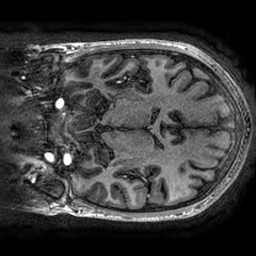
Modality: T1w
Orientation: coronal
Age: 24
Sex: female
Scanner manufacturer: ge
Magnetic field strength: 3 T
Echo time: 0.002736 s